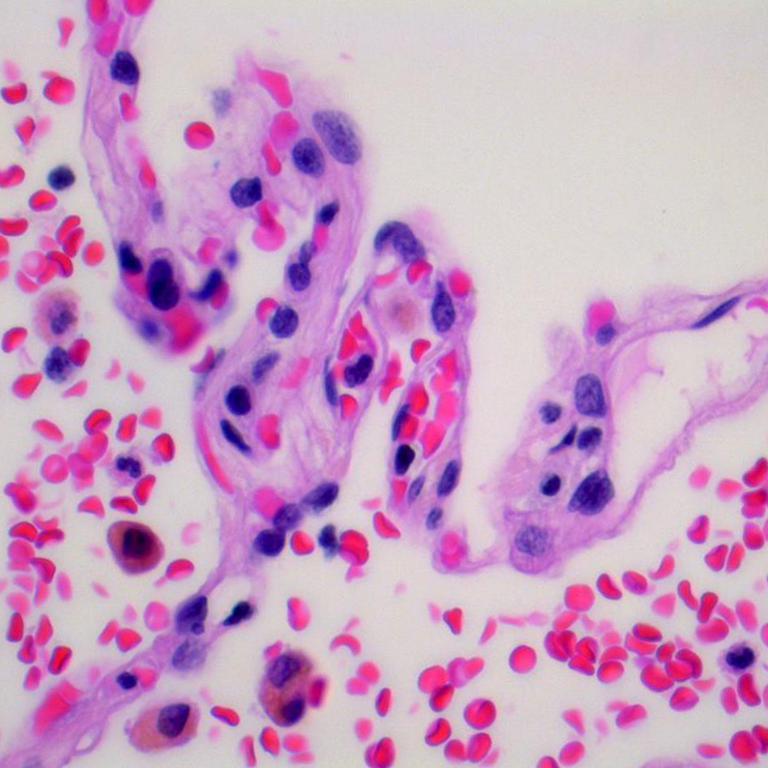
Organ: lung
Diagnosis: benign